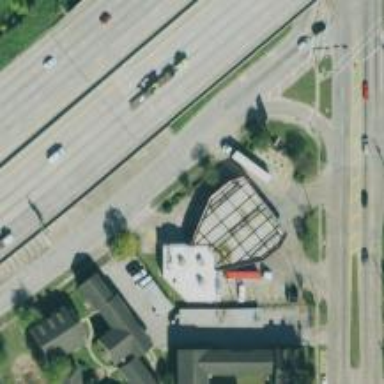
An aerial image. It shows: Convenience shop.